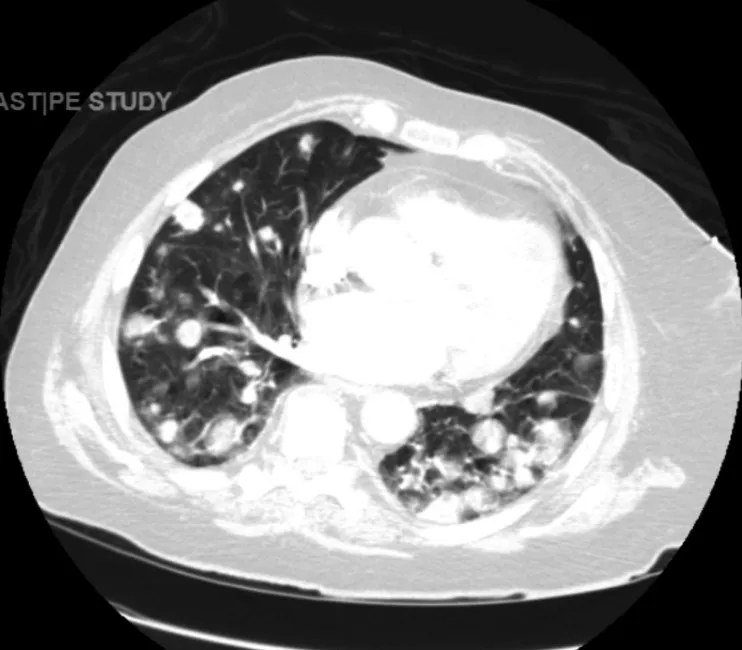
Computed tomographic presentation of pulmonary nodules with bilateral pulmonary edema.
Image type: radiology (ct)